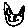
Label: cat